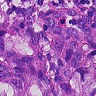
Metastatic tissue present: yes